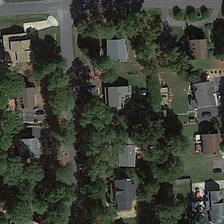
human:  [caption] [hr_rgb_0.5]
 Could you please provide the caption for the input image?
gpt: many green trees and buildings are near a road in a medium residential area .

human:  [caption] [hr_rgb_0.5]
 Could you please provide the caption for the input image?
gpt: many green trees and buildings are near a road in a medium residential area .

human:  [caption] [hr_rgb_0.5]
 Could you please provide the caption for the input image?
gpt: many green trees and buildings are near a road in a medium residential area .

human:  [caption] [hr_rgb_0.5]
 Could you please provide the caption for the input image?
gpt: many green trees and buildings are near a road in a medium residential area .

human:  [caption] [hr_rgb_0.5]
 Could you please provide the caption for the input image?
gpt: many green trees and buildings are near a road in a medium residential area .